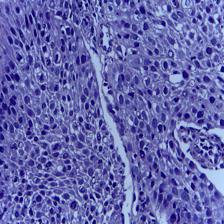
Diagnosis: OSCC